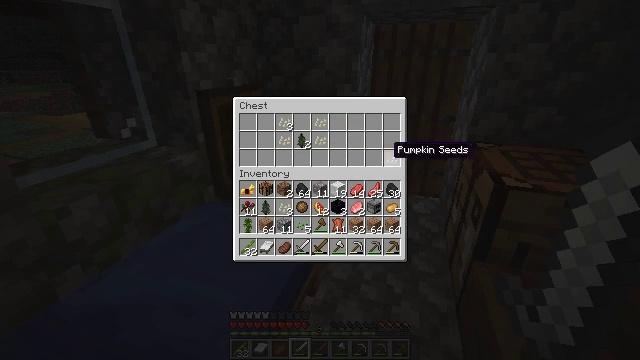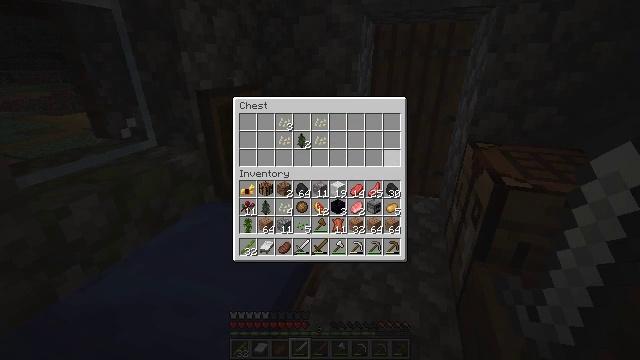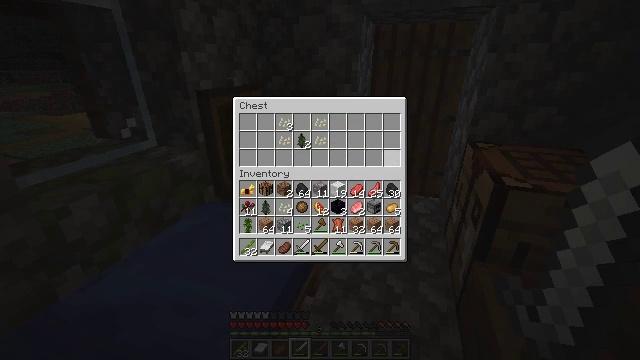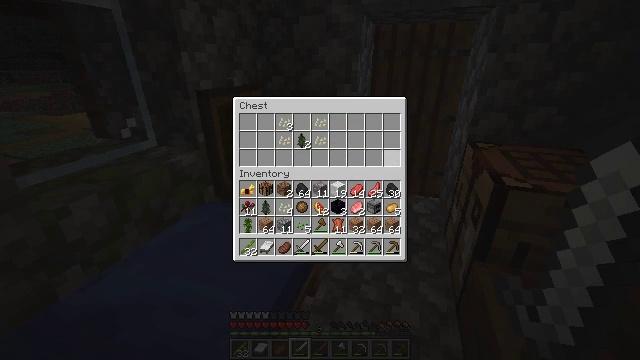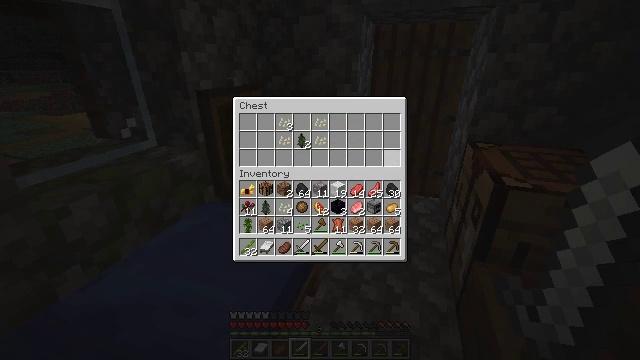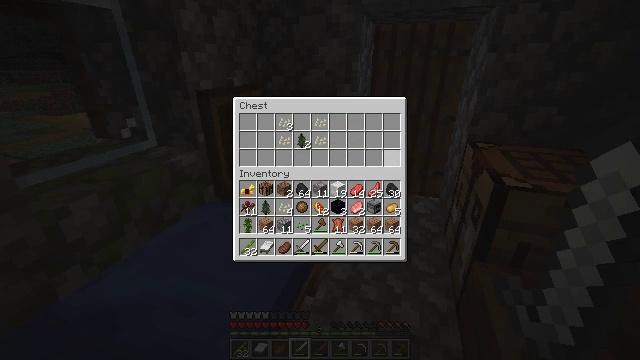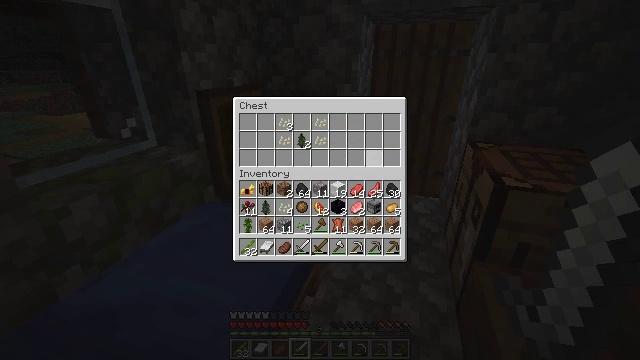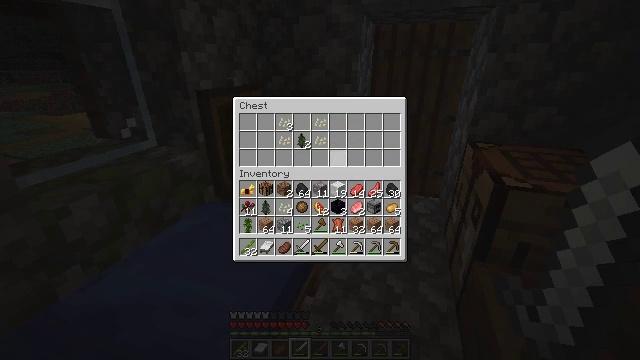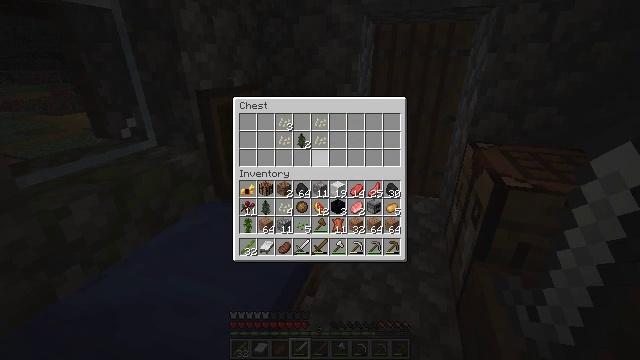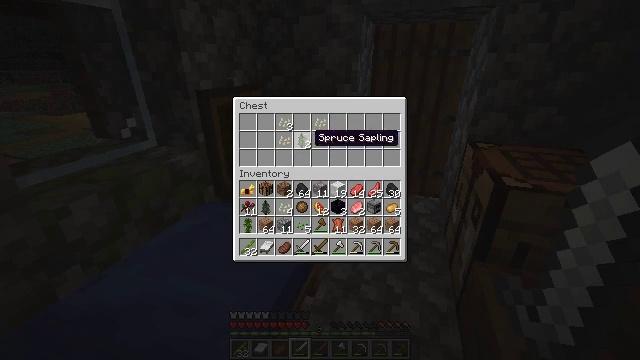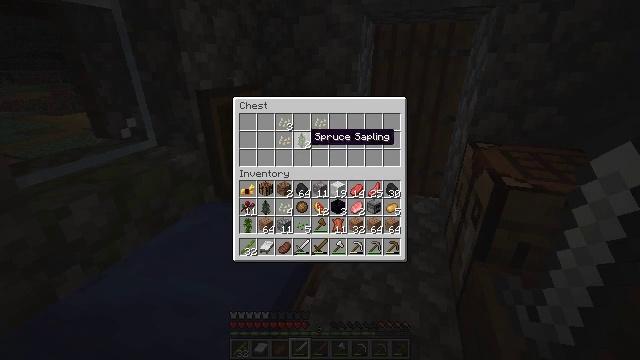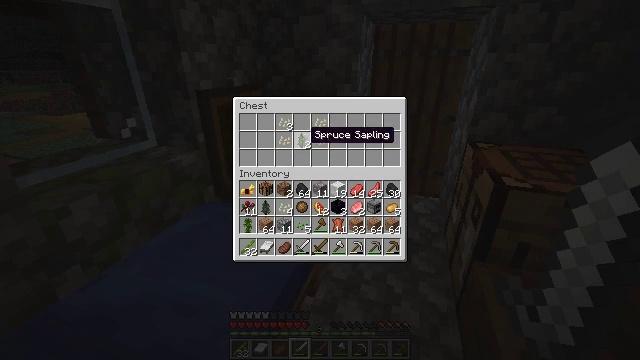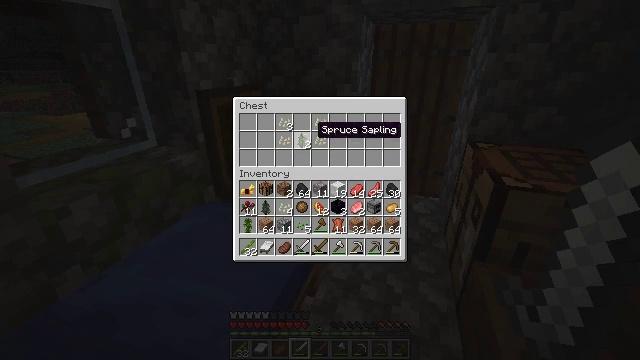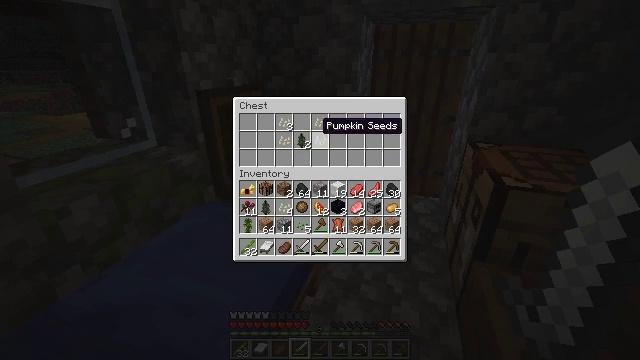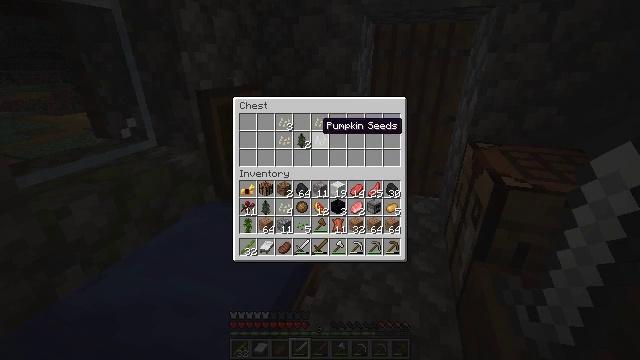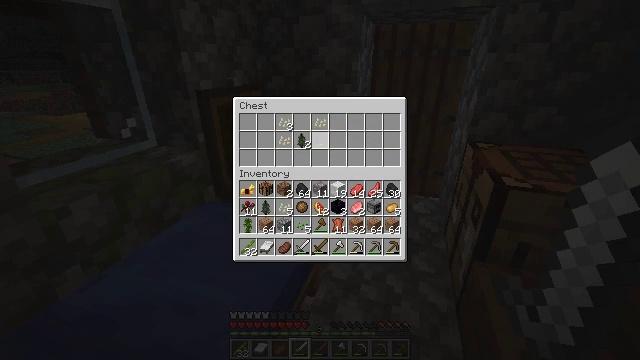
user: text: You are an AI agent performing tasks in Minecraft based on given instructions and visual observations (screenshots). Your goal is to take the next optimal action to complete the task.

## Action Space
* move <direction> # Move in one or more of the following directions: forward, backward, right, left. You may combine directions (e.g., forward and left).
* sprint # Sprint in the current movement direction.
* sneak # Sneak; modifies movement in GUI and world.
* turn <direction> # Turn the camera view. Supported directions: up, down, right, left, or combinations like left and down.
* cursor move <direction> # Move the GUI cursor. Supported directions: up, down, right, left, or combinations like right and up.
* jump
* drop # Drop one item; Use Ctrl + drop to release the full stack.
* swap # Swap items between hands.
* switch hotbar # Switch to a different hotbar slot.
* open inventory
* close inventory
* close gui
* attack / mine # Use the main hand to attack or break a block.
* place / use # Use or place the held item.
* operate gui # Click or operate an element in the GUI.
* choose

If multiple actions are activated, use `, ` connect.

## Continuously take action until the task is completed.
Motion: motion action
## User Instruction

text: Harvest potatoes.
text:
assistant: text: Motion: sneak, operate gui
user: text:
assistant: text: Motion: sneak, operate gui
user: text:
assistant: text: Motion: sneak, operate gui
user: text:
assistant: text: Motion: sneak, operate gui
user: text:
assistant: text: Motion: sneak
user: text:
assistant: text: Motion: sneak, cursor move left
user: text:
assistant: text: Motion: sneak, cursor move left
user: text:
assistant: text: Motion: sneak, cursor move left
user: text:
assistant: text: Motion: sneak, cursor move left
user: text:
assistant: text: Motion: sneak
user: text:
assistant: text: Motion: sneak
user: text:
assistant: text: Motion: sneak, cursor move right
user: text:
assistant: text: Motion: sneak
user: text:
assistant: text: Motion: sneak
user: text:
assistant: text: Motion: sneak, operate gui
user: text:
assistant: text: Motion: sneak, operate gui
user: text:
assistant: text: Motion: sneak, operate gui
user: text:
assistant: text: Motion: sneak, cursor move up
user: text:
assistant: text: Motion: sneak
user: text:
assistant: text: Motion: sneak
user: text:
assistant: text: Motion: sneak, operate gui
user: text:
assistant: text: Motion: sneak, operate gui
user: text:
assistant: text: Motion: sneak, cursor move left and down, operate gui
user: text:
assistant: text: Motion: sneak
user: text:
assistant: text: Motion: sneak
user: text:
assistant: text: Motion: sneak, operate gui
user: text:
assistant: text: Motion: sneak, operate gui
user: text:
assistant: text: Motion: sneak, operate gui
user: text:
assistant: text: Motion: sneak
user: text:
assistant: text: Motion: sneak